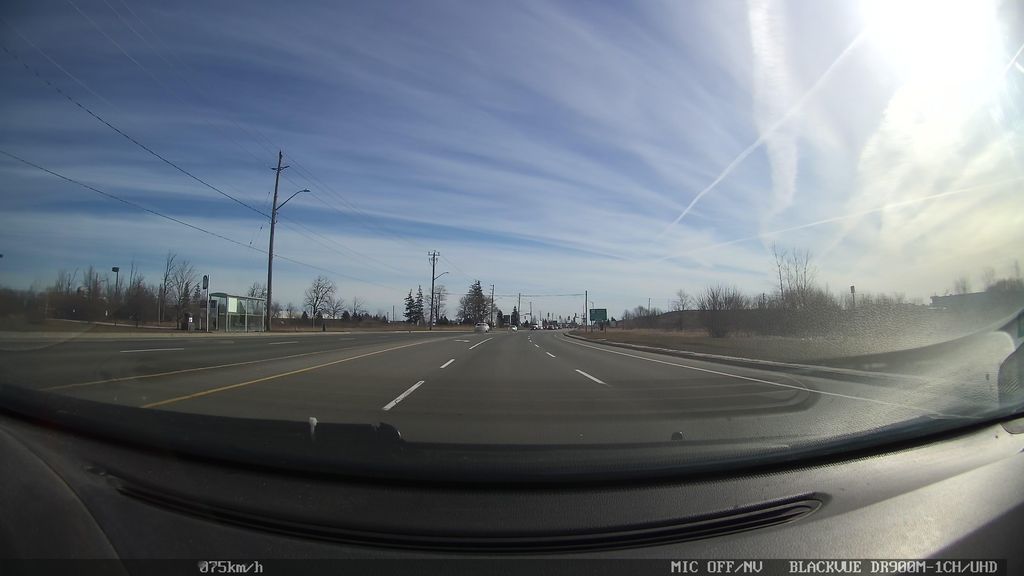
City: kitchener-waterloo